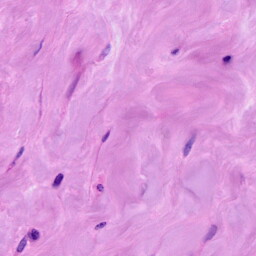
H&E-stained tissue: Breast